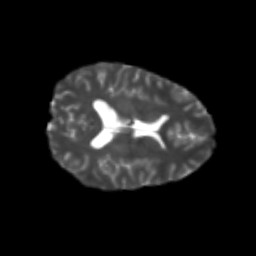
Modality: T2w
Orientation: axial
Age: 23
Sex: female
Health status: healthy
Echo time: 0.074 s